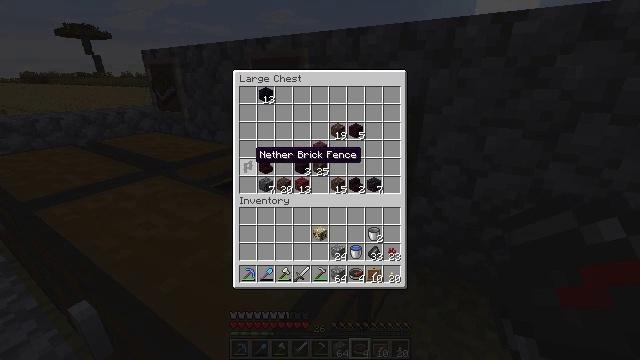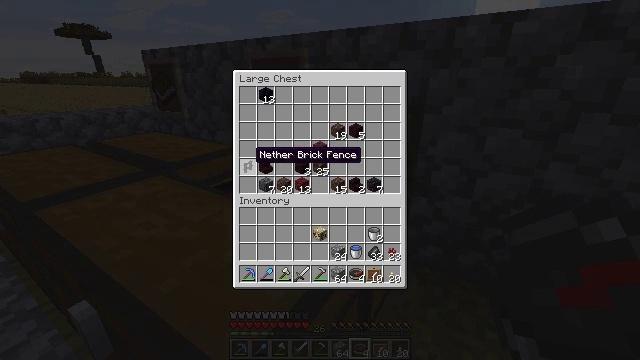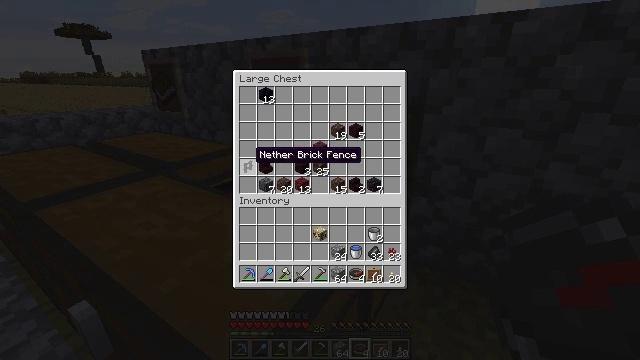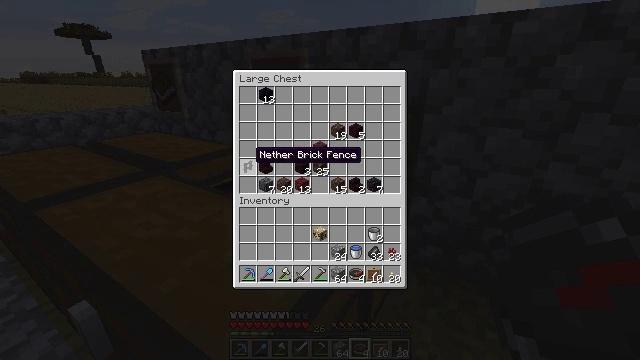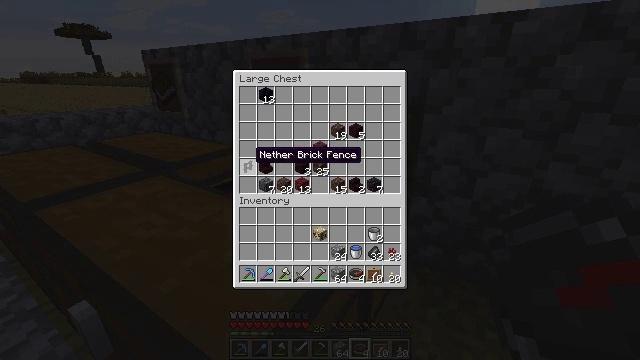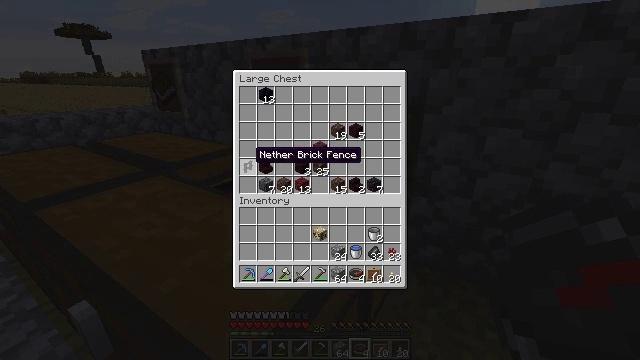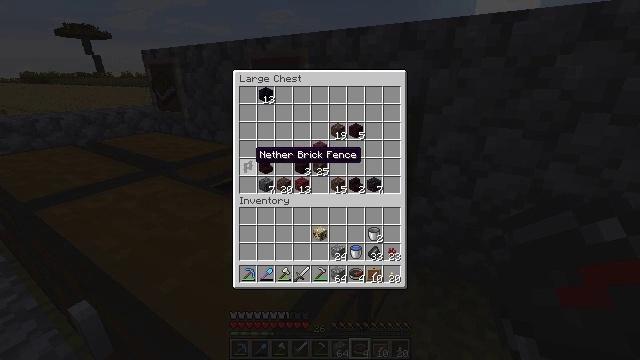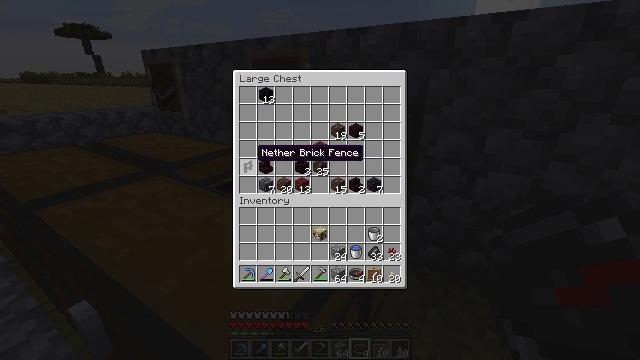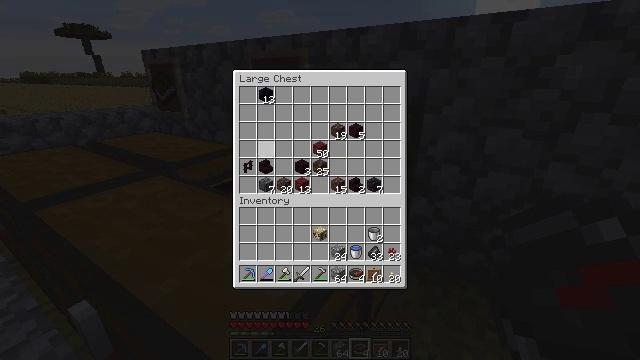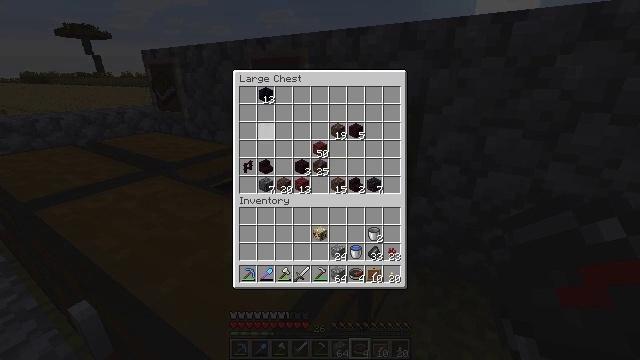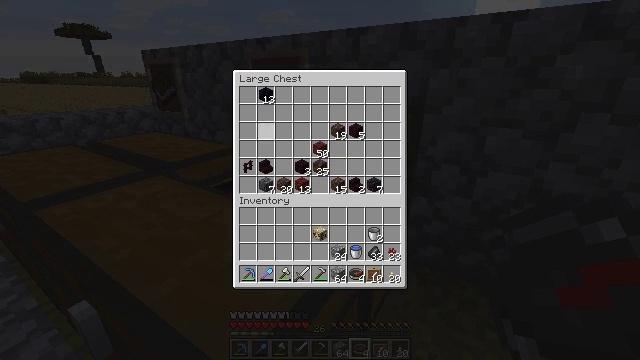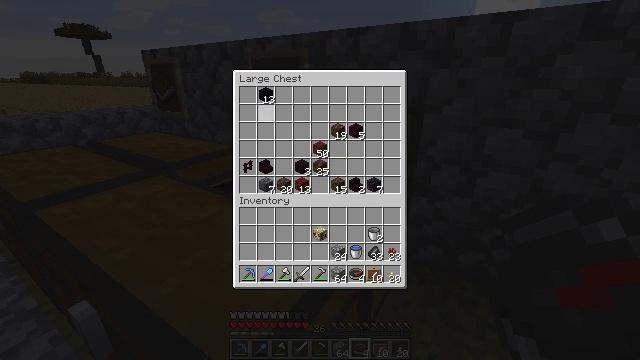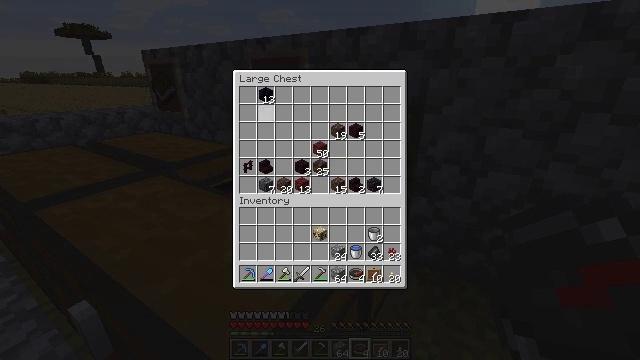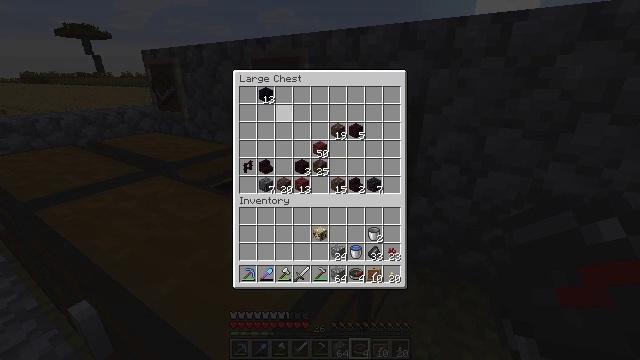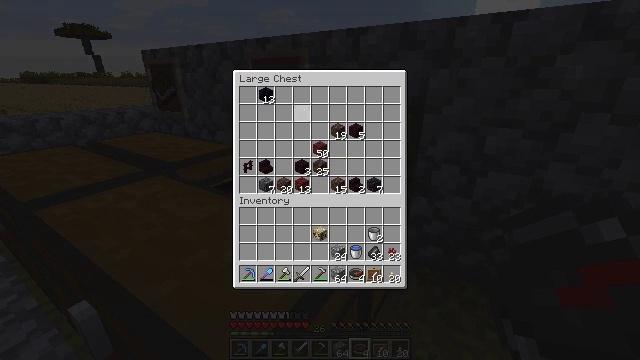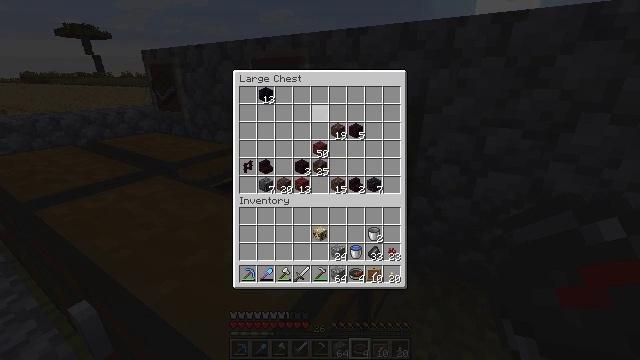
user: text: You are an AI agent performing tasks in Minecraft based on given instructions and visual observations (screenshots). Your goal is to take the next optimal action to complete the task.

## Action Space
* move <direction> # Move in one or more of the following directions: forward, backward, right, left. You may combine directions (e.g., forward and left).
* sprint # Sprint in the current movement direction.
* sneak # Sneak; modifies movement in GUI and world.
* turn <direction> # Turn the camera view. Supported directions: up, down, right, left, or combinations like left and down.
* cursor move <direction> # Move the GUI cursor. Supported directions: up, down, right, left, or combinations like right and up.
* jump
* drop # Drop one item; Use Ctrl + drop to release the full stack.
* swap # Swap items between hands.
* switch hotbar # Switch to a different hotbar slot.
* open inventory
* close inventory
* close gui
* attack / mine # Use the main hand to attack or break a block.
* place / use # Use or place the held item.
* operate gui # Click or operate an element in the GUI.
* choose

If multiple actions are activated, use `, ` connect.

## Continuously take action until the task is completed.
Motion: motion action
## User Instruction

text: Break the acacia wall sign to collect it.
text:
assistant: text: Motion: sneak
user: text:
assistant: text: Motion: sneak
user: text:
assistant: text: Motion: sneak
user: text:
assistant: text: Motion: sneak
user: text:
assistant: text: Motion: sneak
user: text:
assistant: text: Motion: sneak
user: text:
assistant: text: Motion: sneak
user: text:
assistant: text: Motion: sneak, cursor move right and up
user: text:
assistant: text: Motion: sneak, cursor move right and up
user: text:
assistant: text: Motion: sneak, cursor move up
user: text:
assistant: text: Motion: cursor move up
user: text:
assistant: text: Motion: no_op
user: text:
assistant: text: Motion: no_op
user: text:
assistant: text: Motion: cursor move right
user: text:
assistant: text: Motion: cursor move right and down
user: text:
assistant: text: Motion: cursor move right and down
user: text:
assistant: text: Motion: cursor move right
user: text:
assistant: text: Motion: no_op
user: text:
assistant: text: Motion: no_op
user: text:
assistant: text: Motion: cursor move down
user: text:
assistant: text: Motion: cursor move right and down
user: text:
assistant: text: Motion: no_op
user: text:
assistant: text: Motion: cursor move down
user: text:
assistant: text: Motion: no_op
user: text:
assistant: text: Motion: no_op
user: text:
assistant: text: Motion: no_op
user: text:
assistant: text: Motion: no_op
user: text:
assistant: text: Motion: no_op
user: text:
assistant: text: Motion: no_op
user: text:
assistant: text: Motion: operate gui